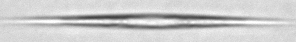
Label: Calciosolenia_brasiliensis